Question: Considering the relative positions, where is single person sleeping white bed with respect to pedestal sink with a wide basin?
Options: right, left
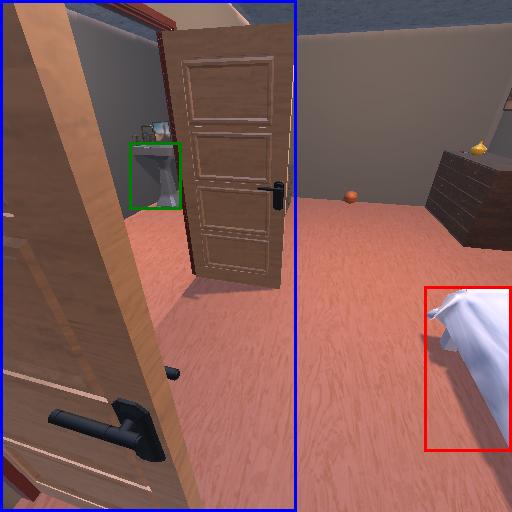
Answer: right